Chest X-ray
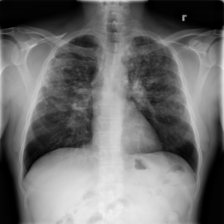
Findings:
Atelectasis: negative
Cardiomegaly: negative
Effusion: negative
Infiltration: negative
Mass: negative
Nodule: positive
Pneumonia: negative
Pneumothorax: negative
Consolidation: negative
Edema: negative
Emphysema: negative
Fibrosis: positive
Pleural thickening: negative
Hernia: negative